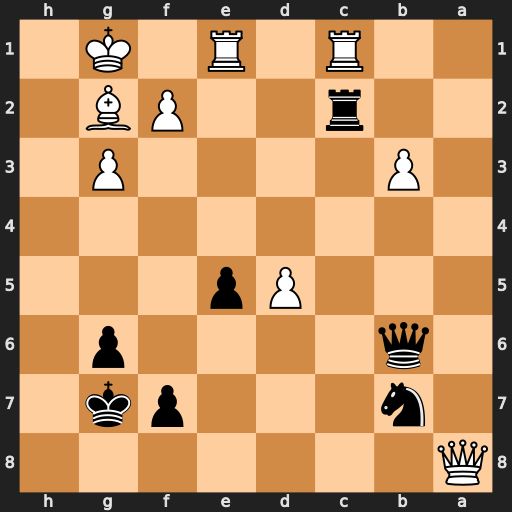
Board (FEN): Q7/1n3pk1/1q4p1/3Pp3/8/1P4P1/2r2PB1/2R1R1K1
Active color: b
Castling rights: -
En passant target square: -
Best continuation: Qxf2+ Kh2 Qxg2#